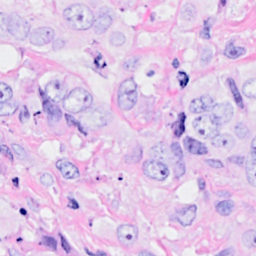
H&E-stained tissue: Breast